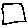
Label: square